Field crop: maize
Growth stage: 2
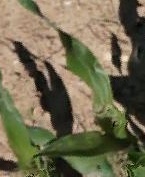
Species: maize